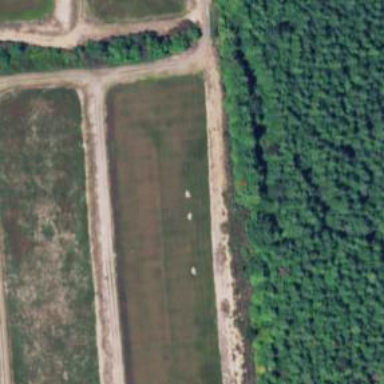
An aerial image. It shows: Farmland where cranberries are grown.